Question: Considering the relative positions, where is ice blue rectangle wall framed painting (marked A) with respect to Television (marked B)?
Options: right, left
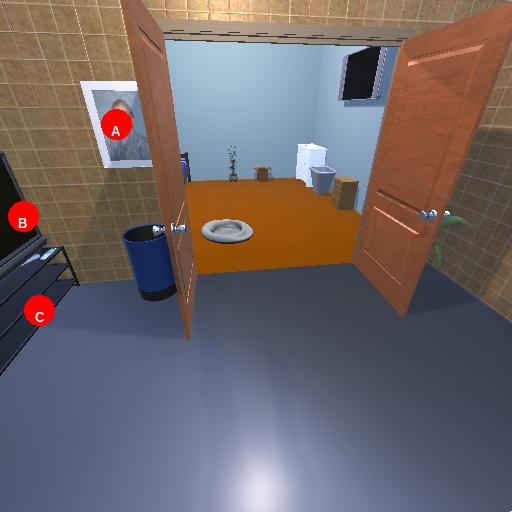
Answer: right